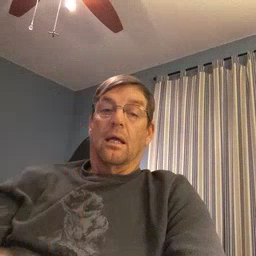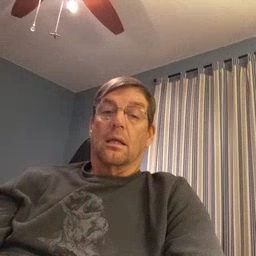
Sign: hat